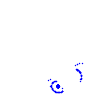
Particle: proton